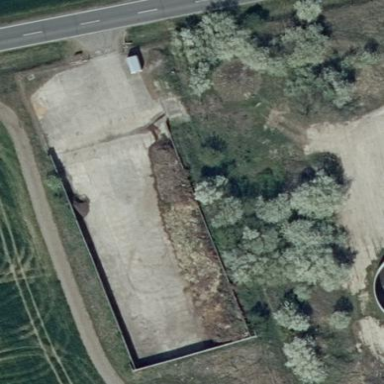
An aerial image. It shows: Bunker silo.